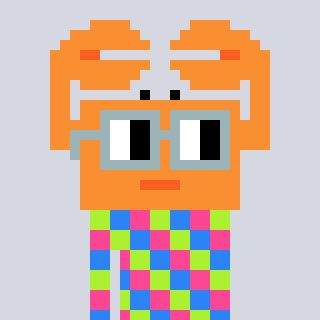
a pixel art character with square dark gray glasses, a crab-shaped head and a computerblue-colored body on a cool background